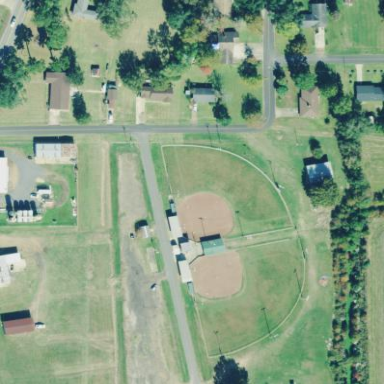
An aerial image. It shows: Baseball pitch for leisure and sports activities.